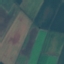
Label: AnnualCrop